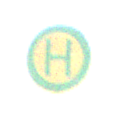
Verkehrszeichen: Haltestelle
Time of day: MorningAfternoon
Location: Outdoor (Suburban)
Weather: PartlyCloudy
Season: NotSpecified
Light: Natural